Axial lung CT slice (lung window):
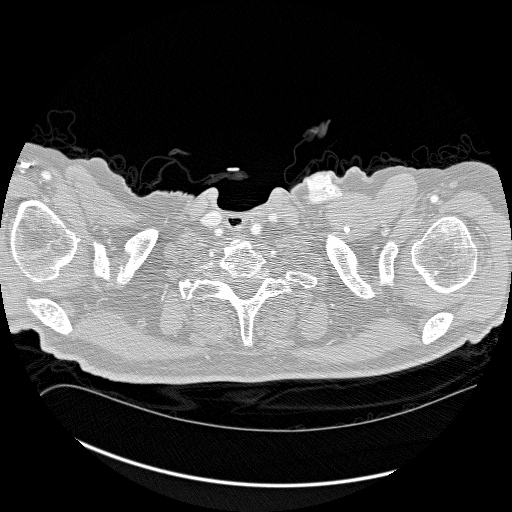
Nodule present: no